Длинный товарный поезд трогается с места. Вагоны соединены друг с другом с помощью абсолютно неупругих сцепок. Первоначально зазор в каждой сцепке равен $L$ (см. рисунок).  Масса локомотива равна $m$, а его порядковый номер — первый. Все вагоны загружены, и масса каждого из них тоже равна $m$.
Считая силу тяги локомотива постоянной и равной $F$, найдите время, за которое в движение будет вовлечено $N$ вагонов.
Полагая, что состав очень длинный $(N \rightarrow \infty)$, определите предельную скорость $v_{\infty}$ локомотива.
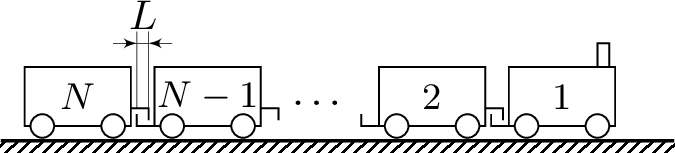
Считая силу тяги локомотива постоянной и равной $F$, найдите время, за которое в движение будет вовлечено $N$ вагонов.
Решение: Пусть $v_{i}^{\prime}$ — скорость части состава из $i$ вагонов сразу после вовлечения в движение $i$-го вагона, а $v_{i}$ — скорость части состава из $i$ вагонов перед ударом $c(i+1)$-м вагоном. Из закона сохранения импульса $(i+1) m v_{i+1}^{\prime}=i m v_{i}=p_{i}$. По второму закону Ньютона $$ a_{i+1}=\frac{F}{(i+1) m}. \quad (1) $$ По известному кинематическому соотношению $$ a_{i+1} L=\frac{v_{i+1}^{2}+v_{i+1}^{\prime 2}}{2}. \quad (2) $$ Подставив $(1)$ в $(2)$, получим $$ v_{i+1}^{2}=\frac{2 F L}{(i+1) m}+\left(\frac{i}{i+1}\right)^{2}v_{i}^{2}, \\ p_{i+1}^{2}=2(i+1) m F L+p_{i}^{2}. $$ Из полученной рекуррентной формулы следует $$ p_{N}^{2}=2 m F L \sum_{i=1}^{N} i+p_{0}^{2} $$ и, так как $p_{0}=0$, то $$ p_{N}^{2}=2 m F L \frac{N(N+1)}{2}, v_{N}=\sqrt{\frac{F L}{m}} \sqrt{\frac{N+1}{N}}. $$ Найдем время вовлечения в движение $N$ вагонов: $$ v_{i}-v_{i}^{\prime}=a_{i} \Delta t_{i}, \\ \Delta t_{i}=\frac{v_{i}-v_{i}^{\prime}}{a_{i}}=\frac{m}{F}\left(i v_{i}-i v_{i}^{\prime}\right)=\frac{m}{F}\left[i v_{i}-(i-1) v_{i-1}\right], \\ t_{N}=\frac{m}{F} \sum_{i=1}^{N-1}\left[i v_{i}-(i-1) v_{i-1}\right]=\frac{m}{F}\left[(N-1) v_{N-1}-0 v_{0}\right]=\frac{m}{F} v_{N-1}(N-1). $$ Используя полученное ранее выражение для $v_{N}$, найдем $$ t_{N}=\sqrt{\frac{m L}{F}} N \sqrt{1-\frac{1}{N}}. $$
Ответ: $$ t_{N}=\sqrt{\frac{m L}{F}} N \sqrt{1-\frac{1}{N}}. $$

Полагая, что состав очень длинный $(N \rightarrow \infty)$, определите предельную скорость $v_{\infty}$ локомотива.
Ответ: \[v_\infty=\sqrt\frac{FL}m\]
Темы:
T, Механика, Динамика, Всероссийские, Импульс силы